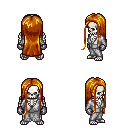
a pixel art fantasy rpg character, male body template, skeleton, white robe, red pants, dark blonde extra-long hairstyle, metal gloves, four views (front, back, left, right), 2x2 character sprite sheet, small pixel art, hard edges, no anti-aliasing